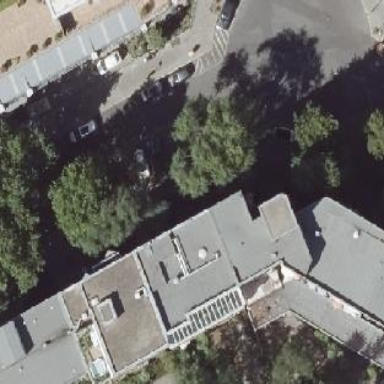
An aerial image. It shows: Building with apartments and flat roof.